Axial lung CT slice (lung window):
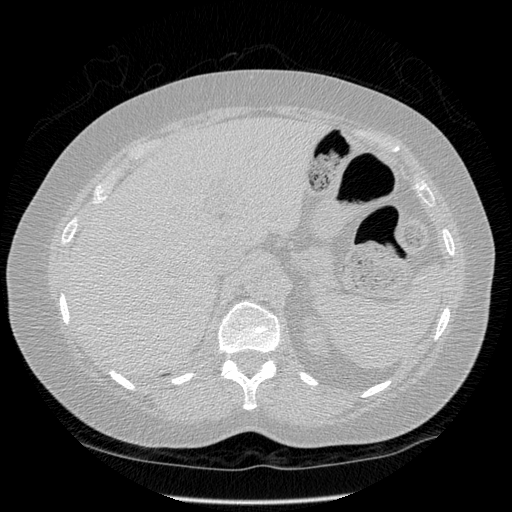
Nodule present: no